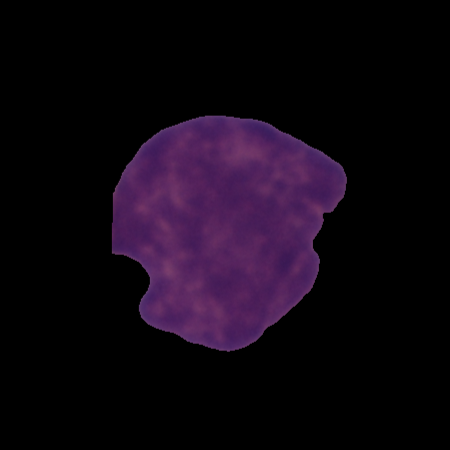
Label: cancer